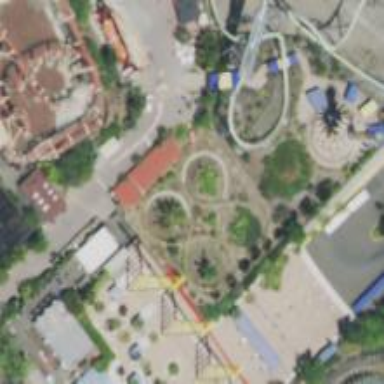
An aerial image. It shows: Thrilling roller coaster attraction.